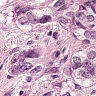
Metastatic tissue present: yes